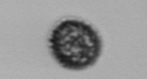
Label: Pseudochattonella_farcimen